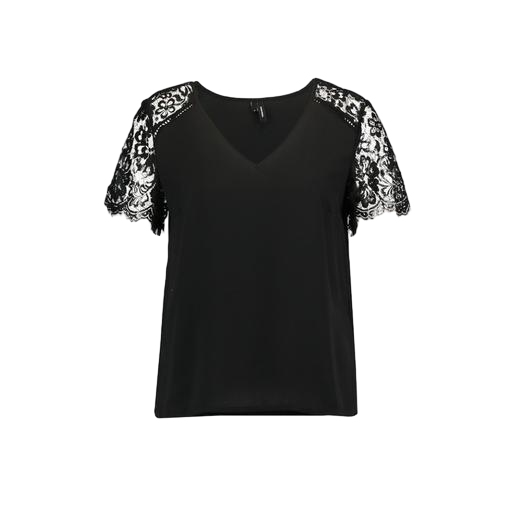
black lace-sleeve v-neck top only macy, short-sleeve top only macy, black plus size printed t-shirt only macy, white background